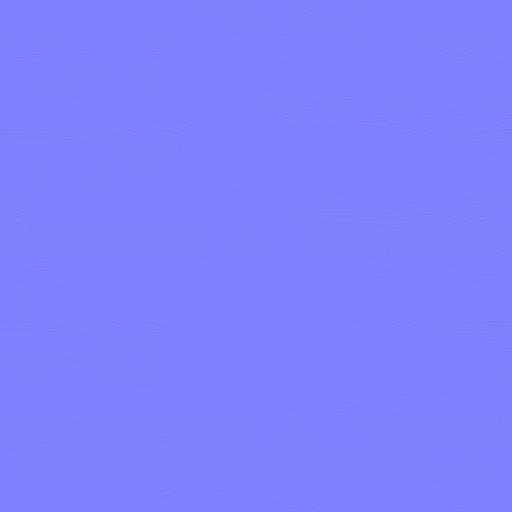
brown dark new wood wooden